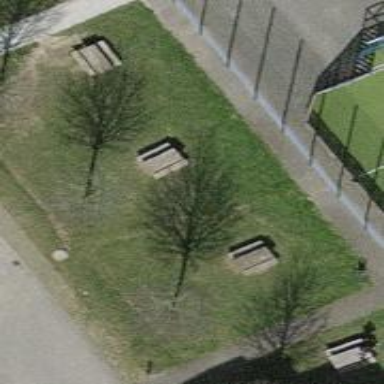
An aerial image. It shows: Picnic table located in leisure land area.